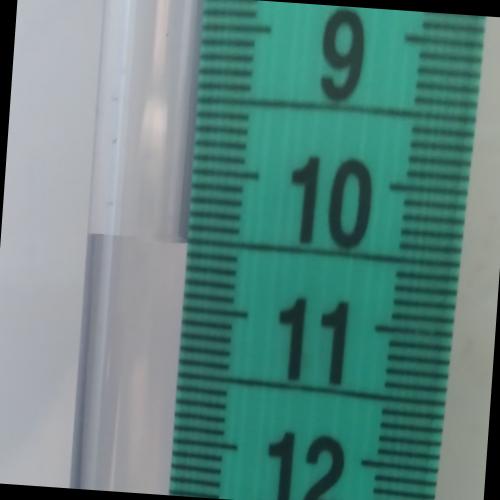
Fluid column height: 10.5 cm